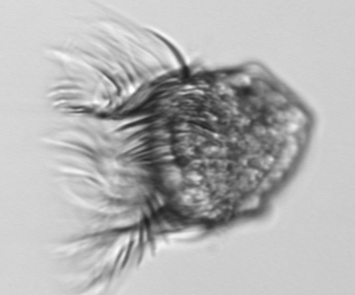
Label: Pelagostrobilidium